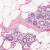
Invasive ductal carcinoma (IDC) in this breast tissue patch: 0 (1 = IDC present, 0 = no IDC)